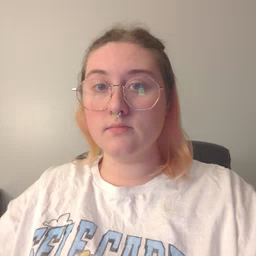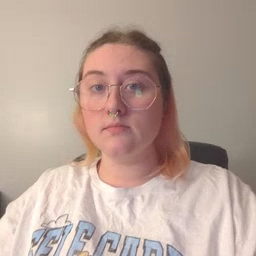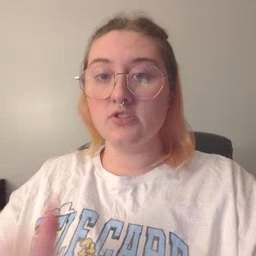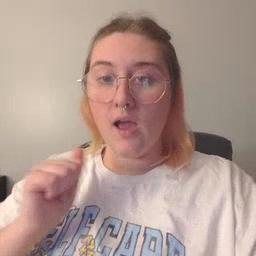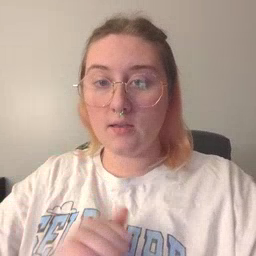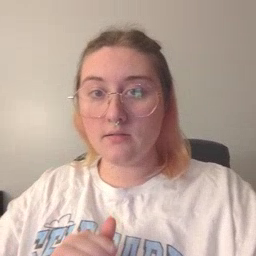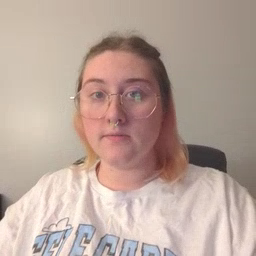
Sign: jacket